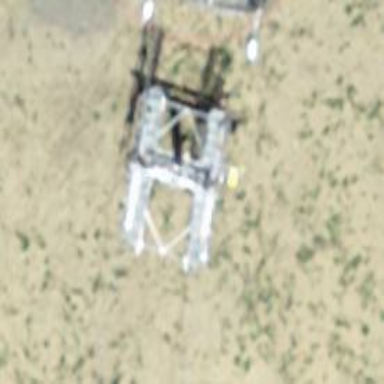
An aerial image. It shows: Pylon for aerialway.